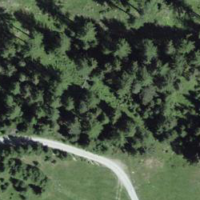
EUNIS habitat code: 43
Species observed at this site:
Saxifraga paniculata
Ophrys insectifera
Hylocomium splendens
Vaccinium vitis-idaea
Prunella modularis
Chiasmia clathrata
Pinguicula alpina
Pinguicula vulgaris
Lathyrus vernus
Phylloscopus collybita
Rubus saxatilis
Saponaria ocymoides
Nucifraga caryocatactes
Garrulus glandarius
Hedysarum hedysaroides
Myrrhis odorata
Melica nutans
Phyteuma orbiculare
Vicia sylvatica
Pyrrhula pyrrhula
Cyaniris semiargus
Lotus corniculatus
Erebia medusa
Saxifraga aizoides